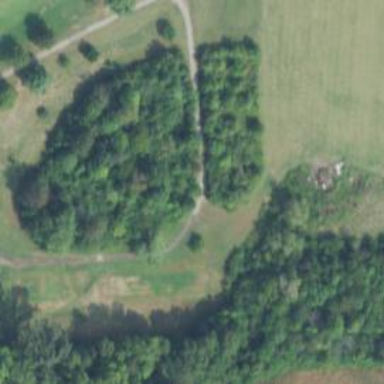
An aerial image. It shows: Path for both road and golf.